Interaction volume radius: 10 \u00c5
Interaction volume height: 50 \u00c5
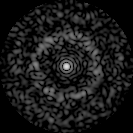
Disorder parameter: 0.8435